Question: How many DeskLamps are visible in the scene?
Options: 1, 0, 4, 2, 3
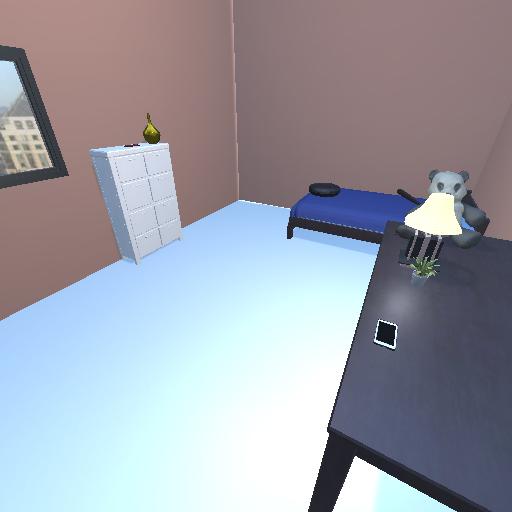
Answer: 1